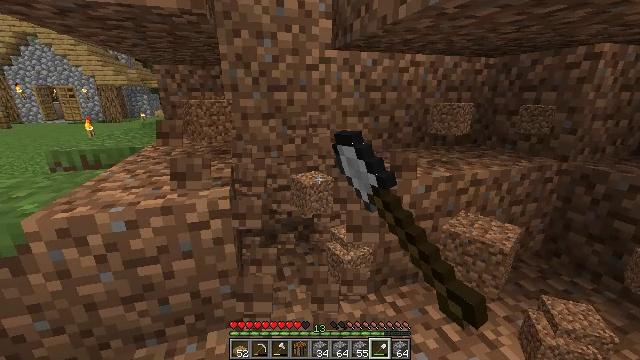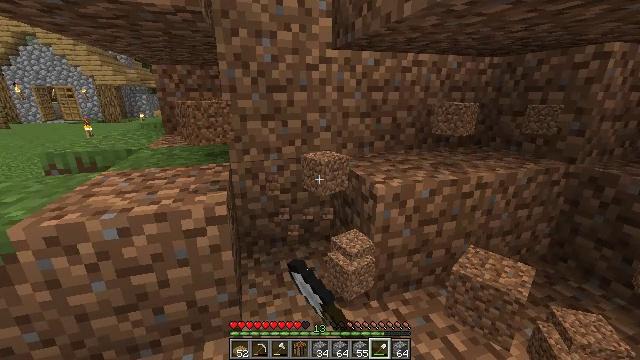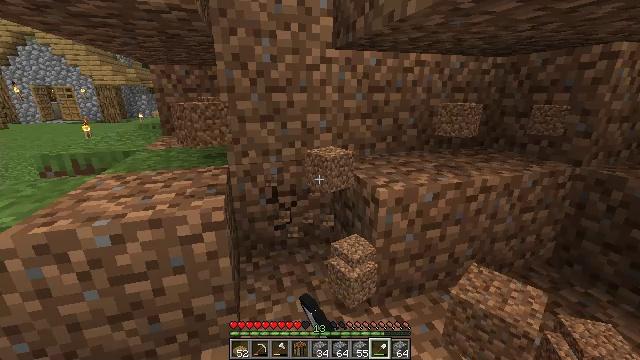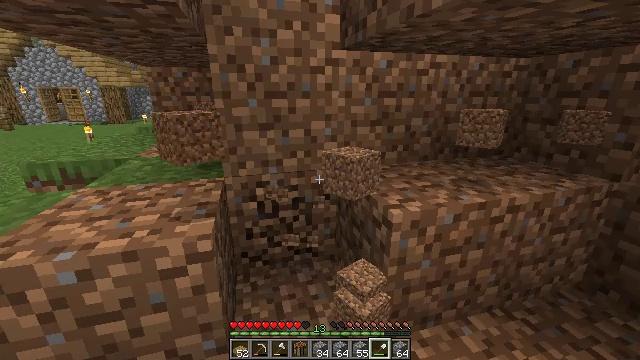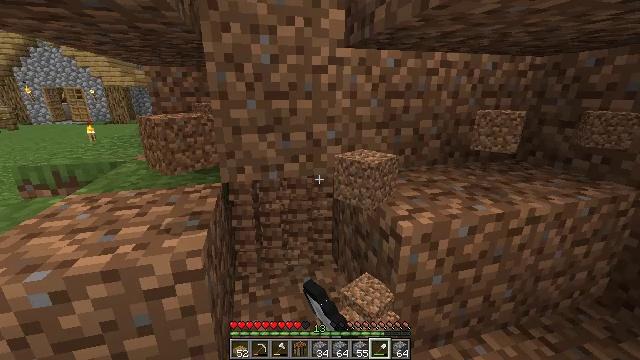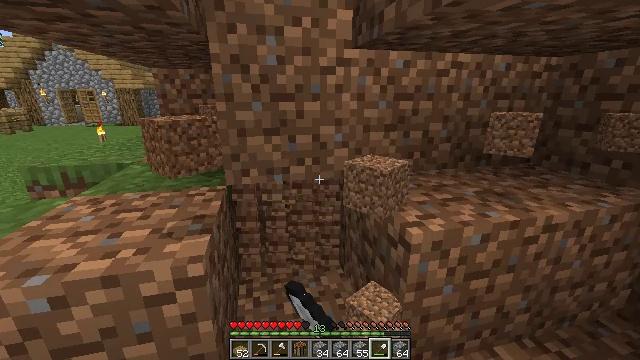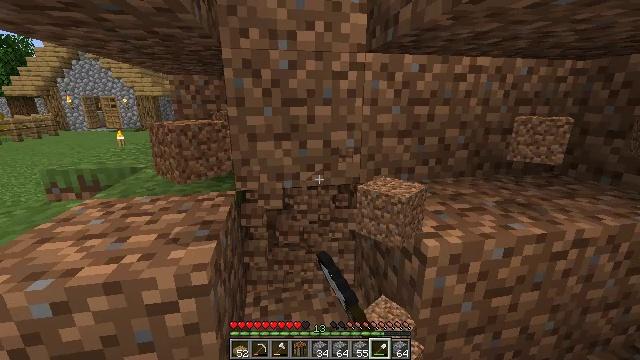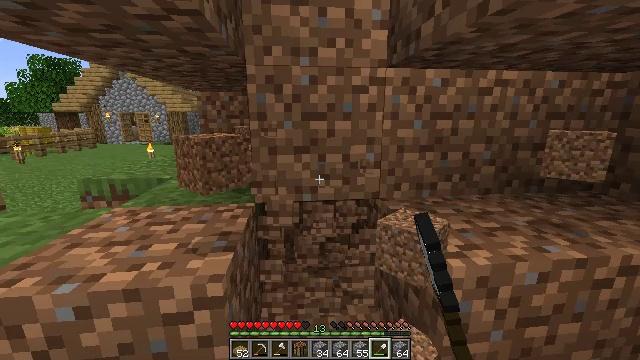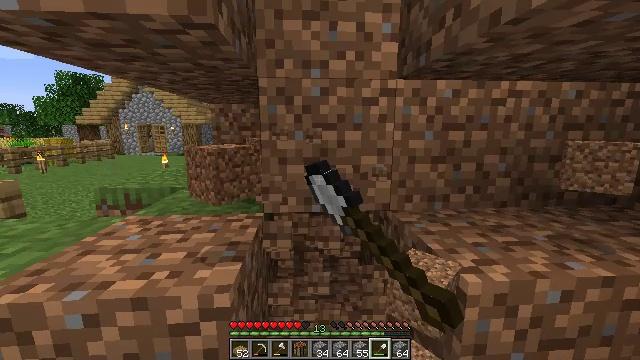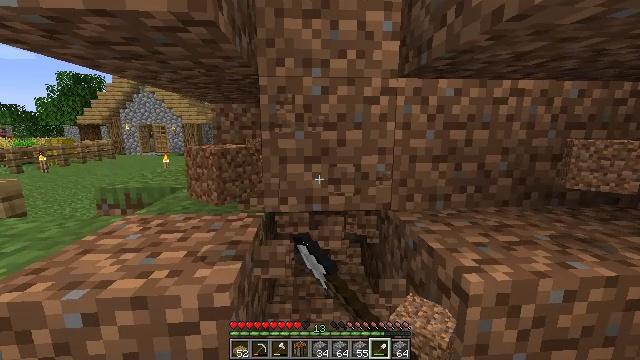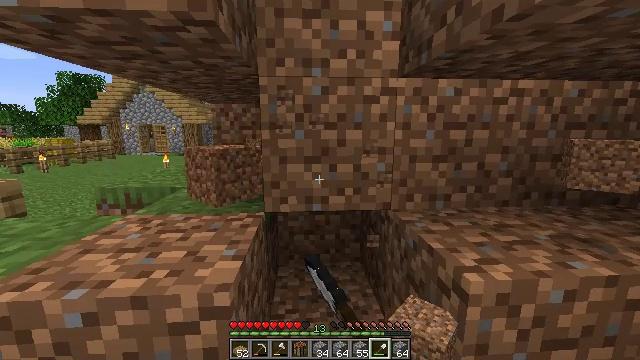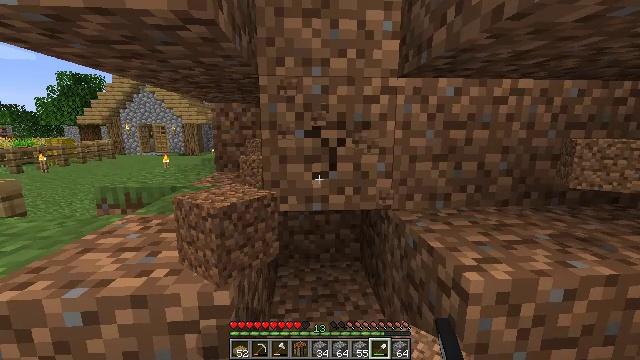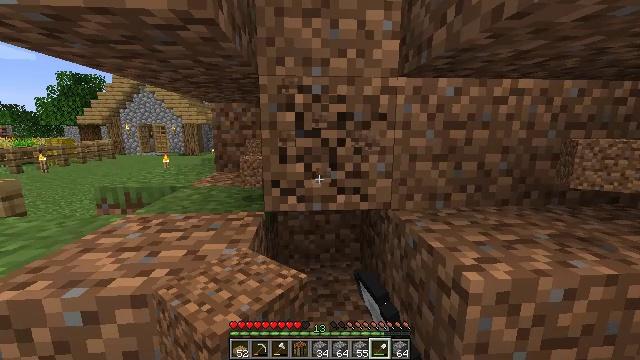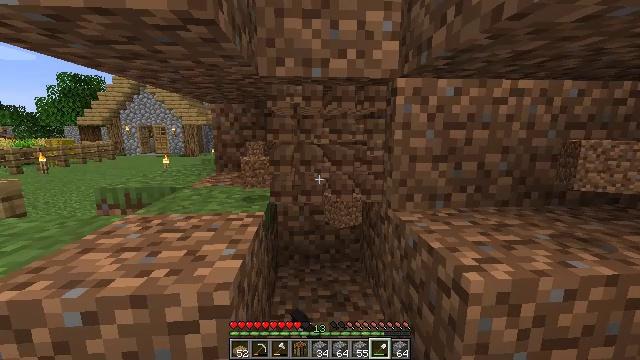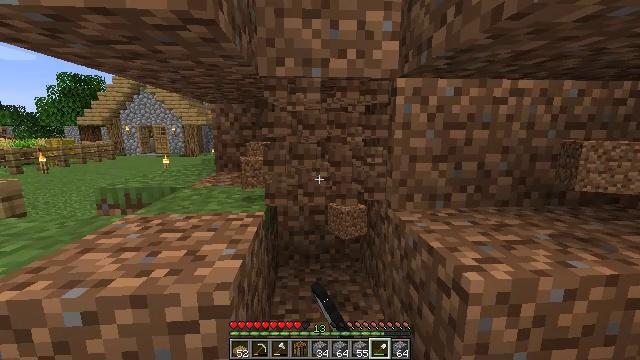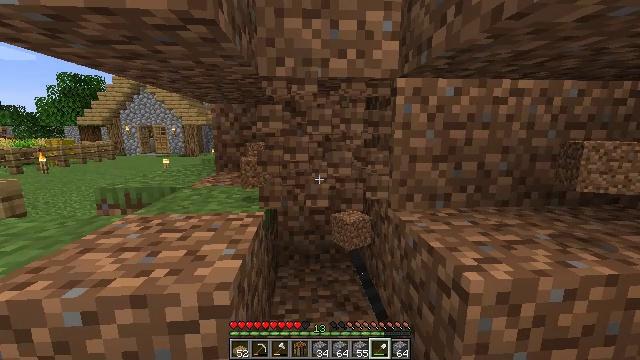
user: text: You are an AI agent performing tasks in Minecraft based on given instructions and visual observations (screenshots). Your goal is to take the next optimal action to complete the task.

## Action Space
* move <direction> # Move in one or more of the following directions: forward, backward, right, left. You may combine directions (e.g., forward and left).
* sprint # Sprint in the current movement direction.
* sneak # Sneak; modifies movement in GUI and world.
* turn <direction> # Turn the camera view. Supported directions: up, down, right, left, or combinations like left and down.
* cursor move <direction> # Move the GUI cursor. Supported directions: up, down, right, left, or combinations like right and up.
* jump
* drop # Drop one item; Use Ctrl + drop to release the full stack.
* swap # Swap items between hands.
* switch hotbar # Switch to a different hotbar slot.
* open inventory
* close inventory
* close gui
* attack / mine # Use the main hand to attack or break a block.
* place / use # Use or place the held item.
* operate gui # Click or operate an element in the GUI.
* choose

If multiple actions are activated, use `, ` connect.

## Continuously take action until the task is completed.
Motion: motion action
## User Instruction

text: Attack the ground to gather dirt.
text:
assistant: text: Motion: move forward, attack / mine
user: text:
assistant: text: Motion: move forward, attack / mine
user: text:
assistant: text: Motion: move forward, turn left, attack / mine
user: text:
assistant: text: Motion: attack / mine
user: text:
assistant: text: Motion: turn left, attack / mine
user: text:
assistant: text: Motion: turn left and up, attack / mine
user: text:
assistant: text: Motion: turn left and up, attack / mine
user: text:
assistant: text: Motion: turn left and up, attack / mine
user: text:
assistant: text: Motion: attack / mine
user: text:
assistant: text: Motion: attack / mine
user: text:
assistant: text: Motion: attack / mine
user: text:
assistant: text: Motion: attack / mine
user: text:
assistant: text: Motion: attack / mine
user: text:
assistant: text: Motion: attack / mine
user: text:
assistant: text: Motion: attack / mine
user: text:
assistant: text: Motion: attack / mine
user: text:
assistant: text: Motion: attack / mine
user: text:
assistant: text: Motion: turn left and down, attack / mine
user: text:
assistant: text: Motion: turn left and down, attack / mine
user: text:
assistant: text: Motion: turn left and down, attack / mine
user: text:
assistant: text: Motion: turn left and down, attack / mine
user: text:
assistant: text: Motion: turn left and down, attack / mine
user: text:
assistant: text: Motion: attack / mine
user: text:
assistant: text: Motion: attack / mine
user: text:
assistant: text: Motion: attack / mine
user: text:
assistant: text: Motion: attack / mine
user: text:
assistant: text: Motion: attack / mine
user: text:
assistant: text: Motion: attack / mine
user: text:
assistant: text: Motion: attack / mine
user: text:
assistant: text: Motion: attack / mine